高一 · 代数
某程序框图如图所示, 若输出的 $S=57$, 则判断框内为
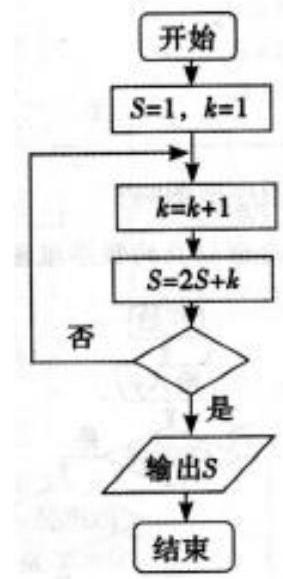
A. $\mathrm{k}>4$ ?
B. $\mathrm{k}>5$ ?
C. $\mathrm{k}>6$ ?
D. $\mathrm{k}>7$ ?

答案: A
解析: 第一次循环: $k=2, \mathrm{~S}=2+2-4$; 第二次循环: $\mathrm{k}=3, \mathrm{~s}=8+3=11$; 第三次循环: $\mathrm{k}=4$, $S=22+4=26$; 第四次循环: $k=5, S=52+5=57$, 此时循环结束, 故判断框中应填 “ $k>4 ?$ ”答案: A